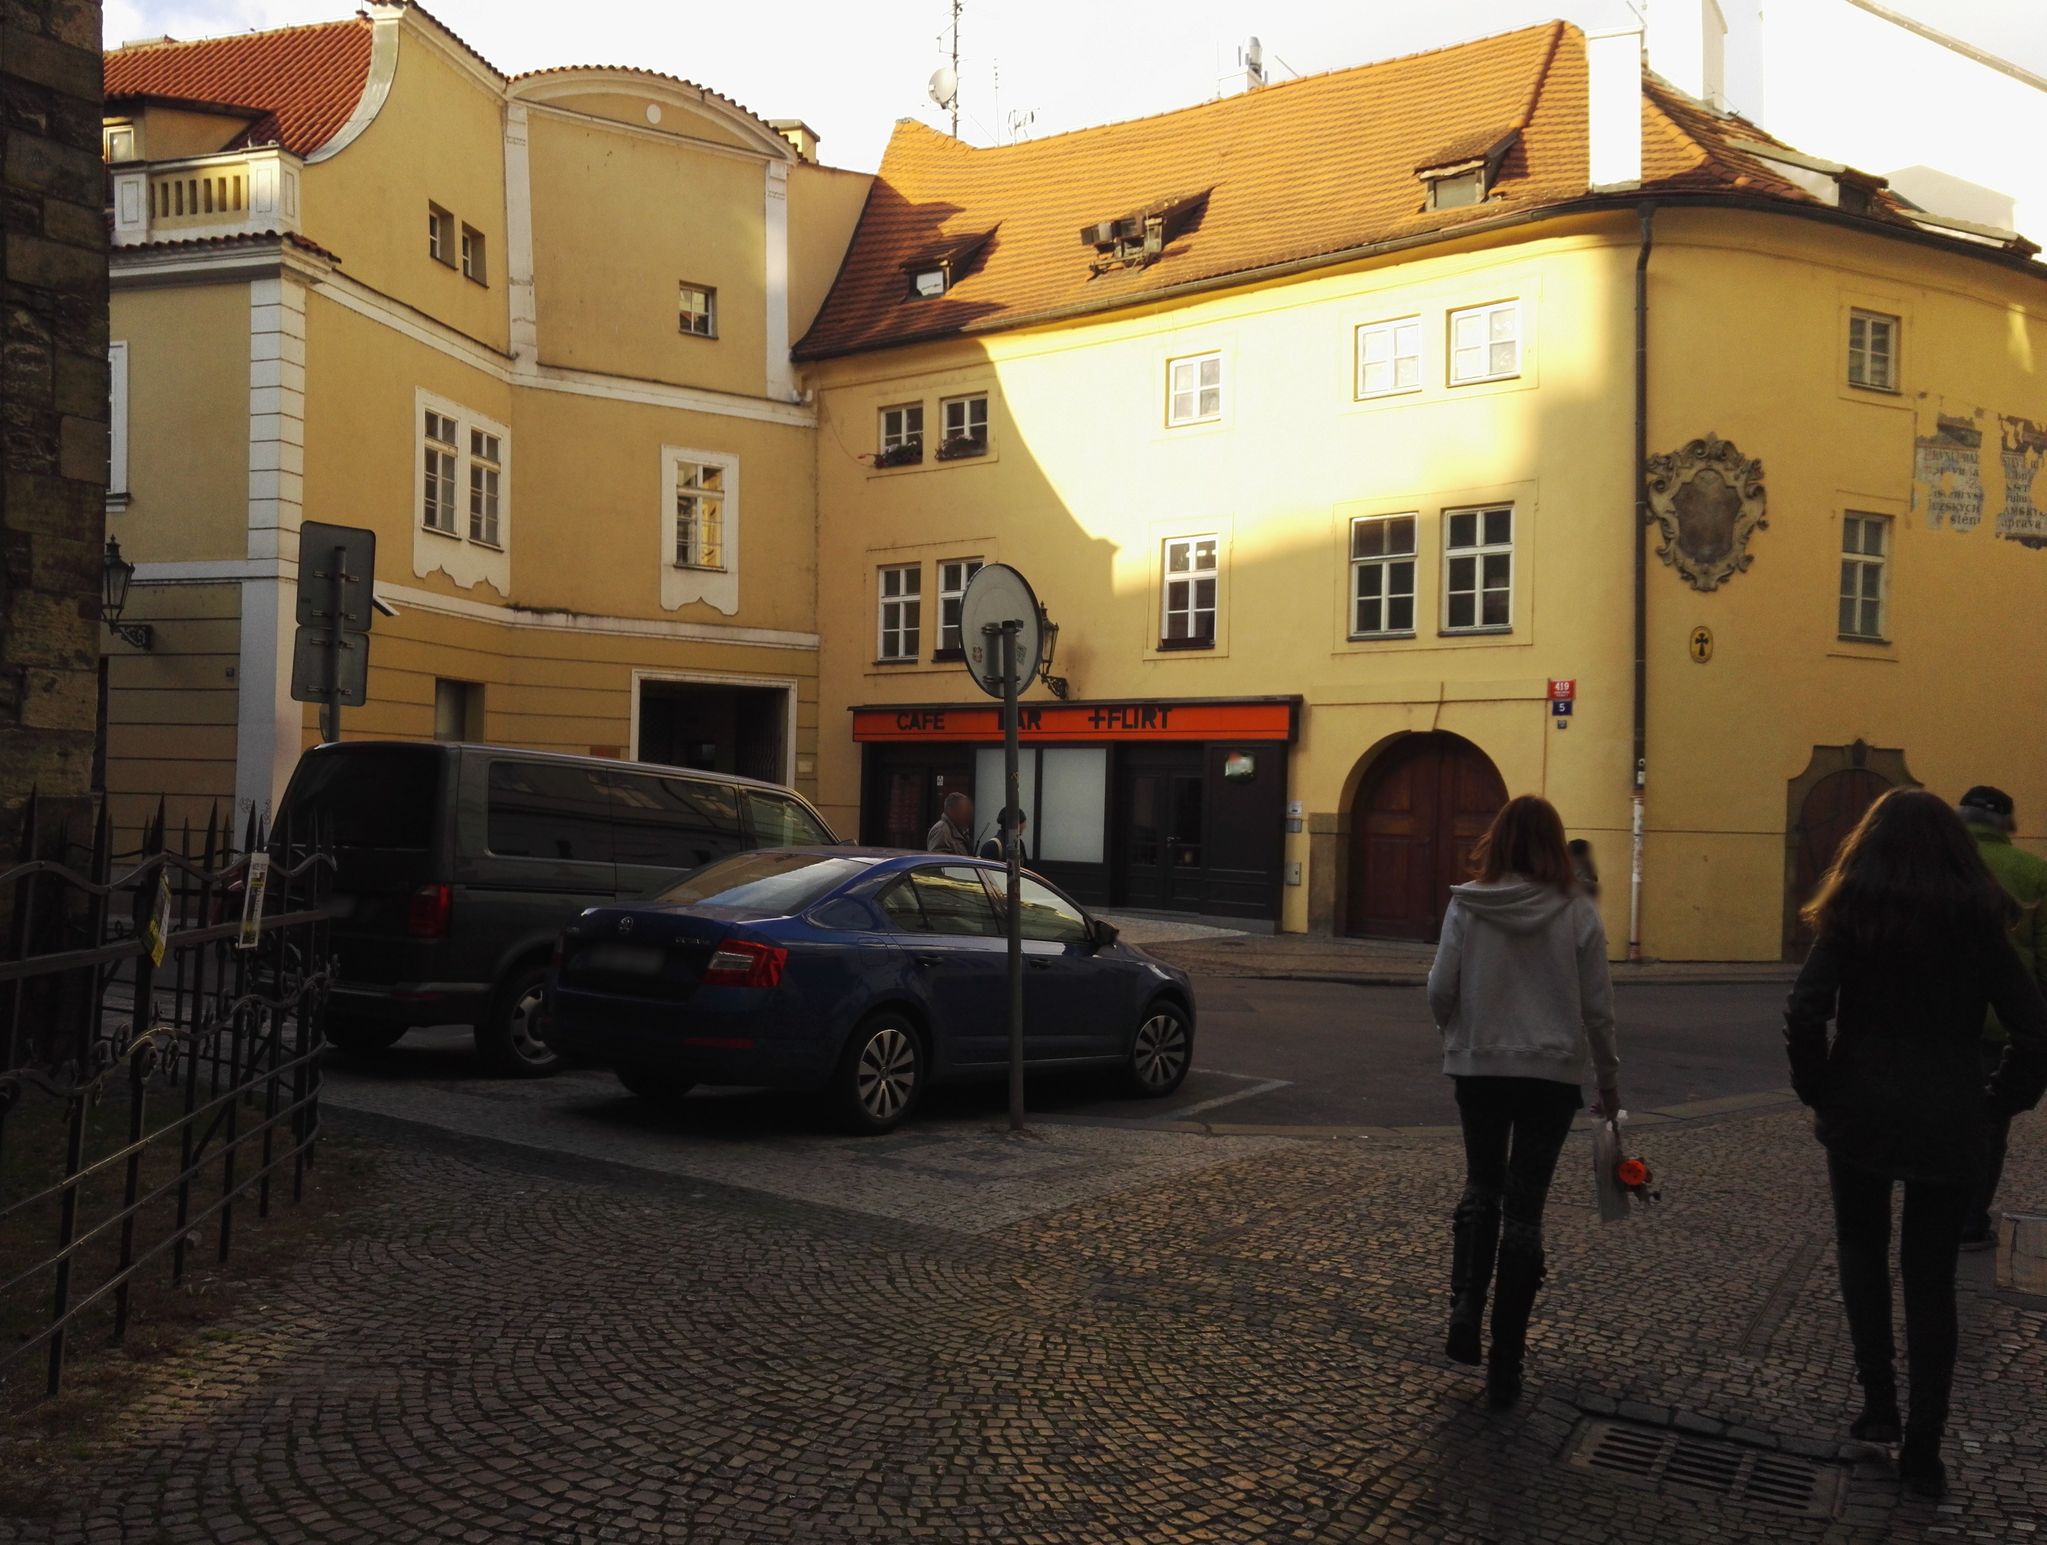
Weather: clear
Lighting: day
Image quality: good
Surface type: walking surface
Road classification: steps, living_street
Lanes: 1
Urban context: urban centre
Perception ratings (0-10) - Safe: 5.66, Lively: 6.68, Beautiful: 5.39, Boring: 7.74, Depressing: 2.16, Wealthy: 8.96